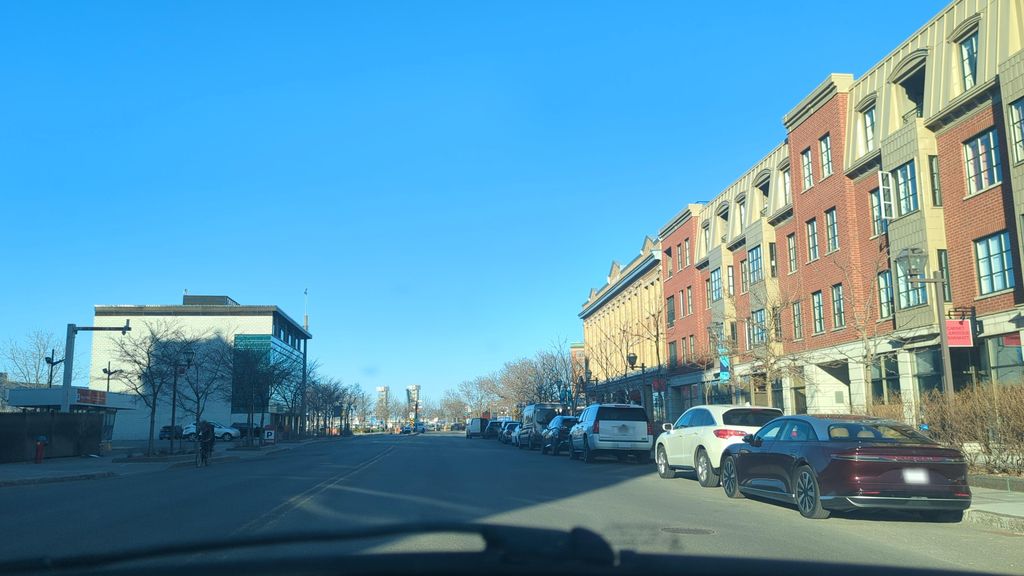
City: quebec_city